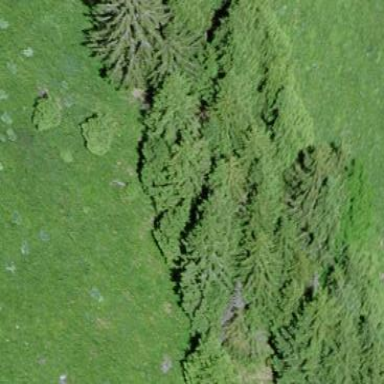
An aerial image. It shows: Forest area.